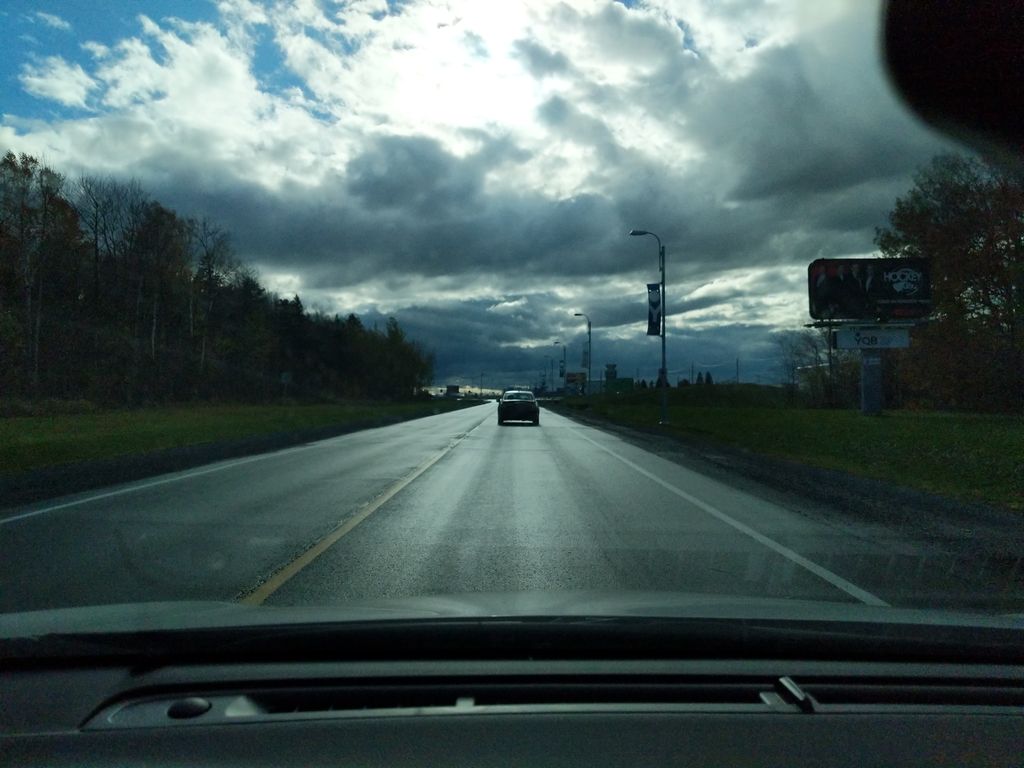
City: quebec_city